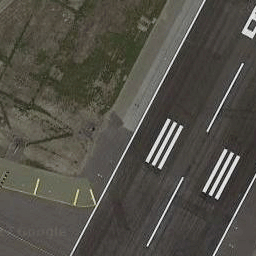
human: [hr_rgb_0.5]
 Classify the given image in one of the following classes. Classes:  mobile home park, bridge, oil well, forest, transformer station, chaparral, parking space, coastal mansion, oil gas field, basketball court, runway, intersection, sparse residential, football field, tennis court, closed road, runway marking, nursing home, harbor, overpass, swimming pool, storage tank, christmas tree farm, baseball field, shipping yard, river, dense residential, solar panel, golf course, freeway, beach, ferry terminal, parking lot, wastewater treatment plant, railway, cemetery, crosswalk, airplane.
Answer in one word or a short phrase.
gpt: runway